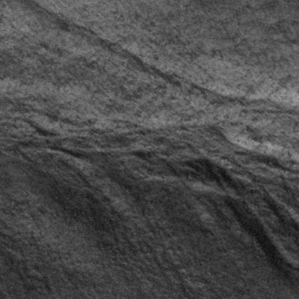
Label: frost